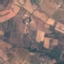
Land use / land cover class: PermanentCrop